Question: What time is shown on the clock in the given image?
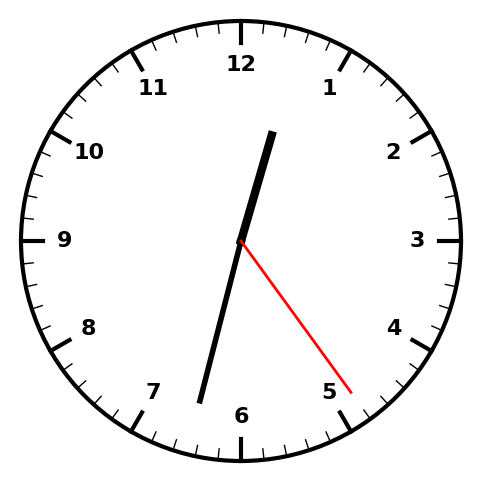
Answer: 12:32:24